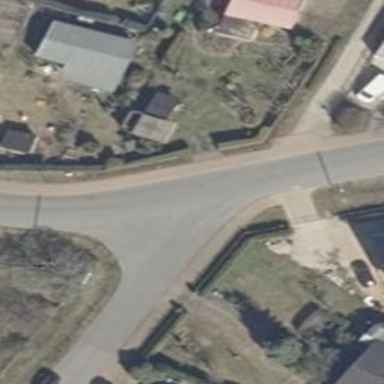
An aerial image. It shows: Residential road with asphalt surface and sidewalk on the left.